Field crop: maize
Growth stage: 2
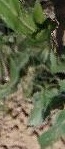
Species: maize